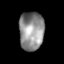
Tissue: skin
Cell type: Epithelial cells
Senescence score: 0.2626
Nuclear area (px): 942
Mean DAPI intensity: 142.482